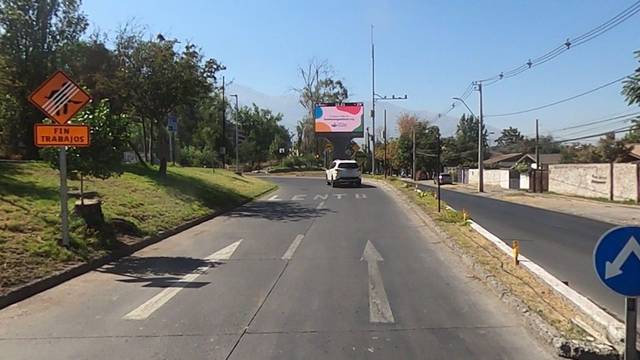
Region: Chile
Coordinates: -33.442, -70.569